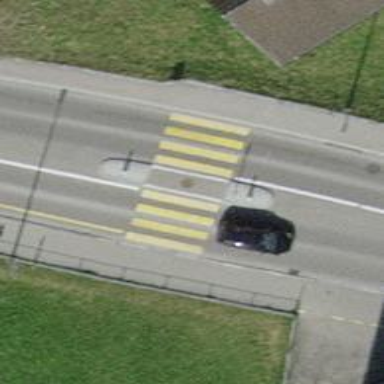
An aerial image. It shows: Primary highway with asphalt surface and separate sidewalk on the left with cycle track.